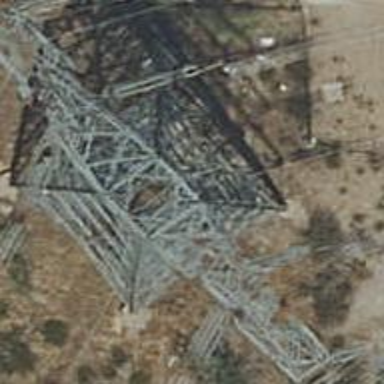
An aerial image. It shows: Power tower.